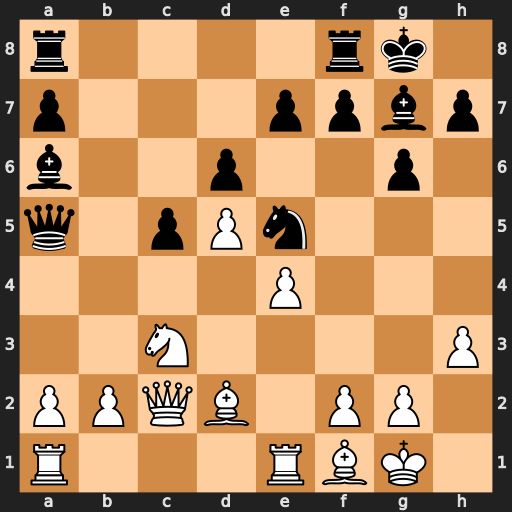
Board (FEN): r4rk1/p3ppbp/b2p2p1/q1pPn3/4P3/2N4P/PPQB1PP1/R3RBK1
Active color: w
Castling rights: -
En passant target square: -
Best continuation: Na4 Qd8 Bxa6